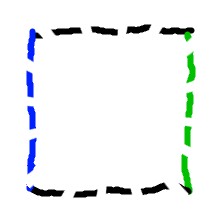
Shape: square